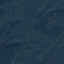
Label: Forest